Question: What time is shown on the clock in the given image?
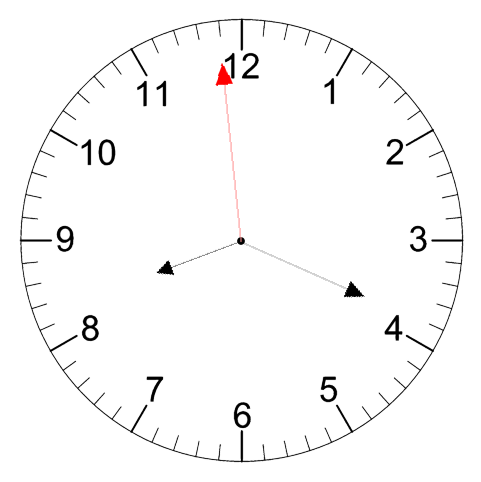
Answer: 08:18:59